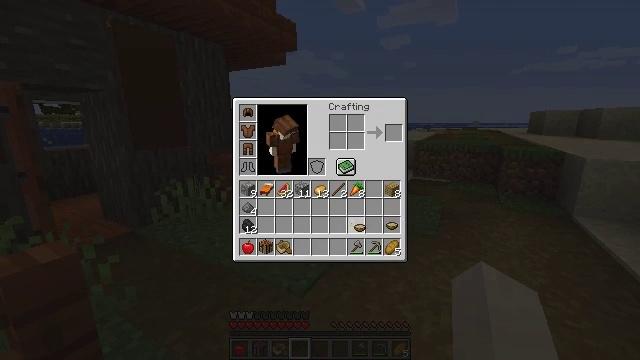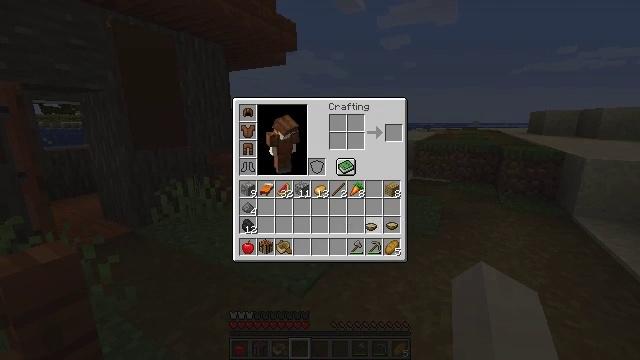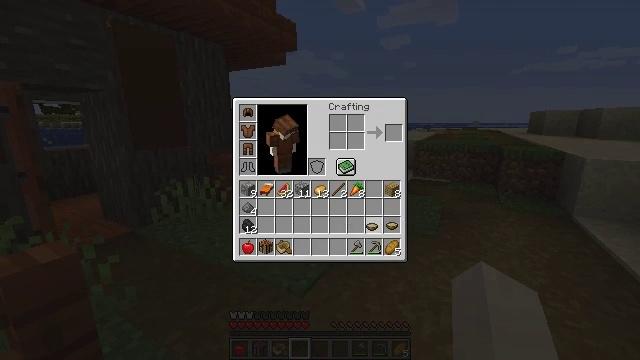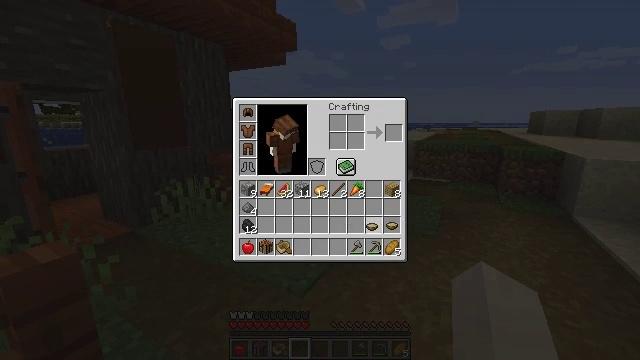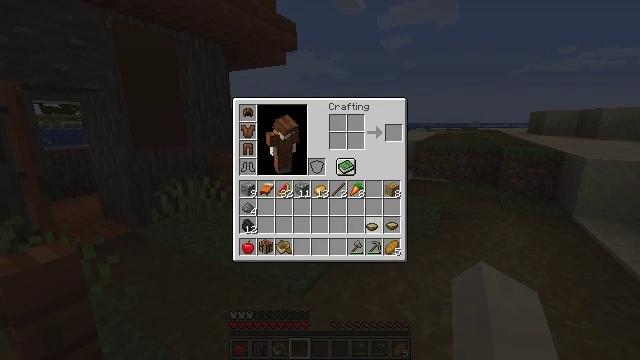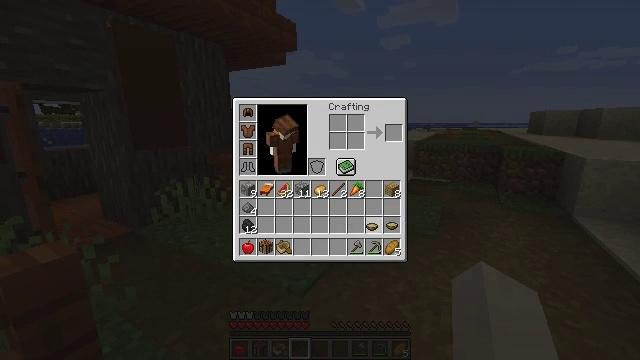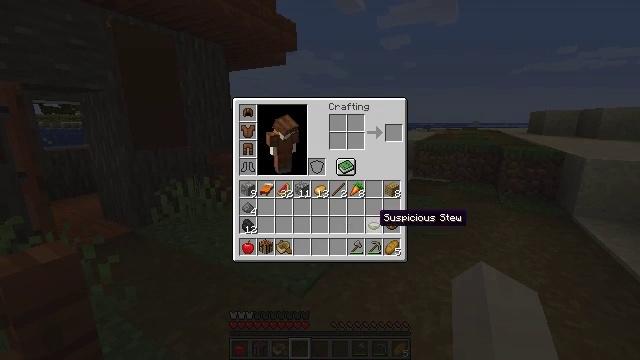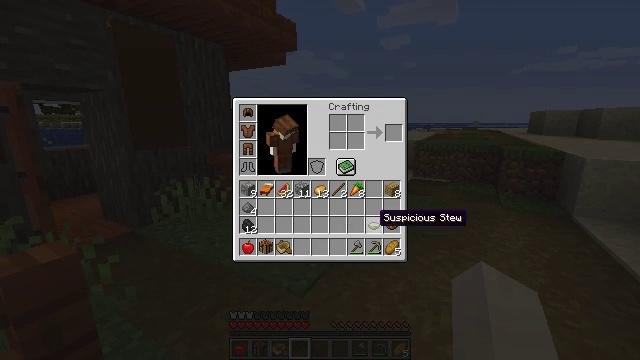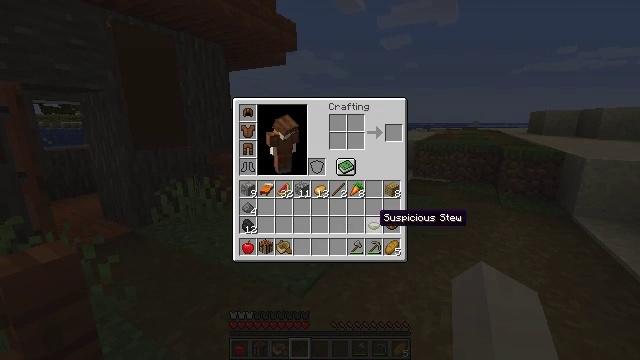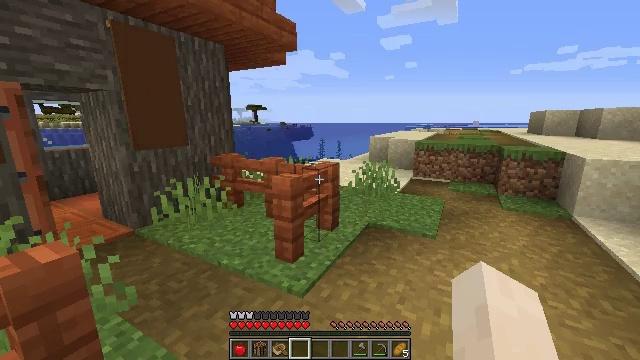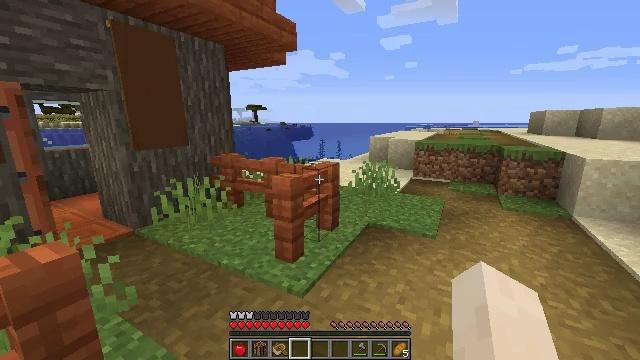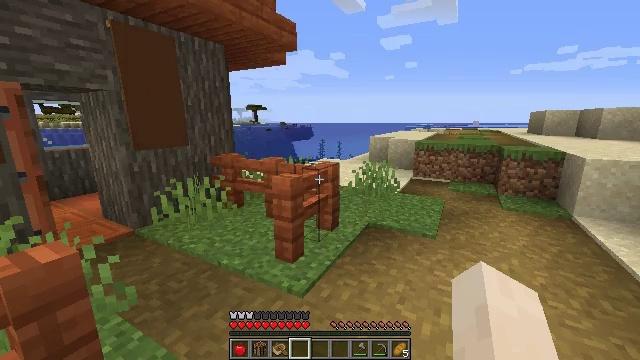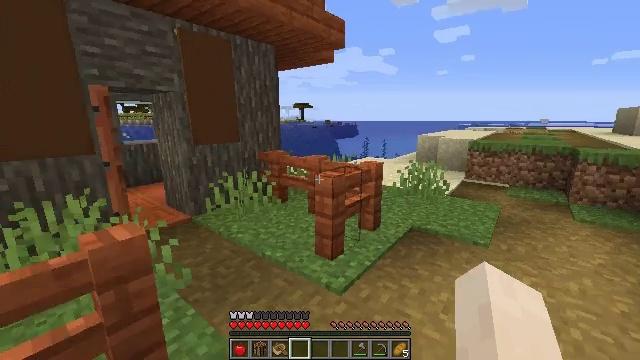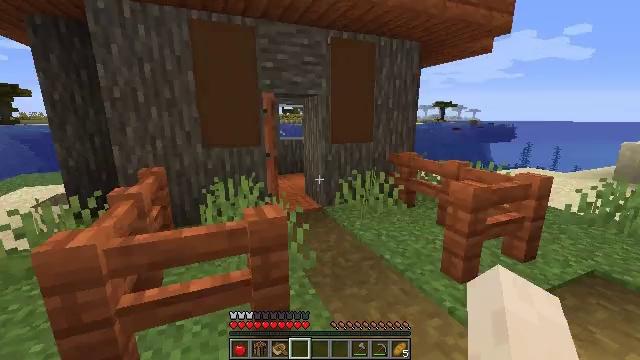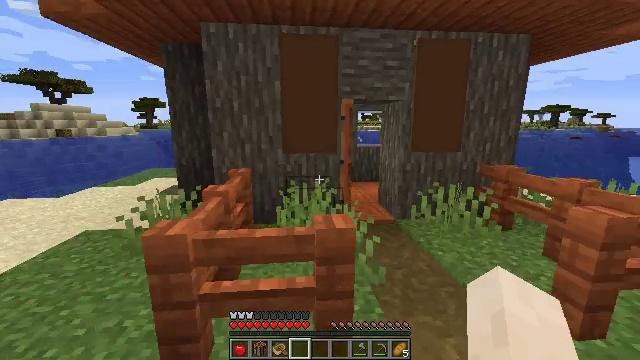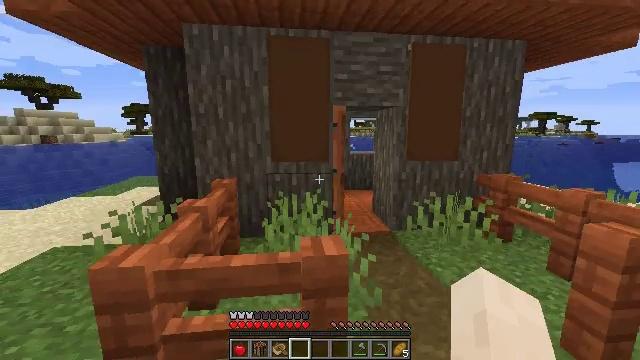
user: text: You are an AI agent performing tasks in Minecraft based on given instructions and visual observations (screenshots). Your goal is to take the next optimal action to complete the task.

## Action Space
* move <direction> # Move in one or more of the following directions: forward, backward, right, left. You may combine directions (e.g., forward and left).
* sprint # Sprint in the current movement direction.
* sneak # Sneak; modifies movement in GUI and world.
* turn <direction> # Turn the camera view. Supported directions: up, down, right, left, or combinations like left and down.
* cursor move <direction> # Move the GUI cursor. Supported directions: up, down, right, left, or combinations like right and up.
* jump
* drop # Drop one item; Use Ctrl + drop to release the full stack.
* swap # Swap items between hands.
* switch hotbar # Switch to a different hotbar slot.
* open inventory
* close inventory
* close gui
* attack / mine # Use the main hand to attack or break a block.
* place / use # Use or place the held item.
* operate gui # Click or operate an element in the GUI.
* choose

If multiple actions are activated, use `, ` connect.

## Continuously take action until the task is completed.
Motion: motion action
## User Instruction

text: Gather the acacia fence.
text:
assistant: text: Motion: cursor move right
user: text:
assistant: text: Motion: operate gui
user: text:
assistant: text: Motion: operate gui
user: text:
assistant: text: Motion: operate gui
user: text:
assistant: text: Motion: operate gui
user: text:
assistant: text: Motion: no_op
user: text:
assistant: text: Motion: no_op
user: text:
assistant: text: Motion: no_op
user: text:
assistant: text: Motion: no_op
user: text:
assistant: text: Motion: close gui
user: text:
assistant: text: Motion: open inventory
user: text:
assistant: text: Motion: turn left, open inventory
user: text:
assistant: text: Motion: move forward, turn left
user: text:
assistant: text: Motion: move forward, turn left and up
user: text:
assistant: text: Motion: move forward, turn right and up
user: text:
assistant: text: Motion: move forward and move right
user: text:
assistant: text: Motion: move forward and move right
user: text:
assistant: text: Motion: move forward and move right
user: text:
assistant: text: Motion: move forward and move right
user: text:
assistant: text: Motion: move forward
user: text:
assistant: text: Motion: move forward
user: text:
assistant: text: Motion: move forward, turn right
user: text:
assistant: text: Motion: move forward
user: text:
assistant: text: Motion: move forward
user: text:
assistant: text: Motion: move forward, turn left
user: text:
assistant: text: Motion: move forward
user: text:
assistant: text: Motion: move forward, turn left
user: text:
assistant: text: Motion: move forward, turn left
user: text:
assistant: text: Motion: move forward, turn left
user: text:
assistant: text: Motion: move forward, turn left and down